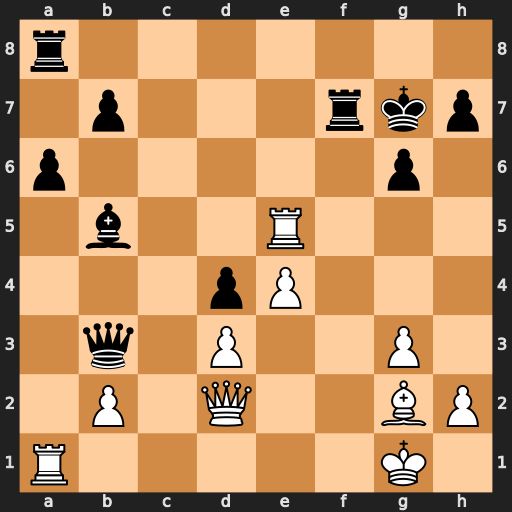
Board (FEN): r7/1p3rkp/p5p1/1b2R3/3pP3/1q1P2P1/1P1Q2BP/R5K1
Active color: w
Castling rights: -
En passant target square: -
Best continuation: Ra3 Qxa3 bxa3